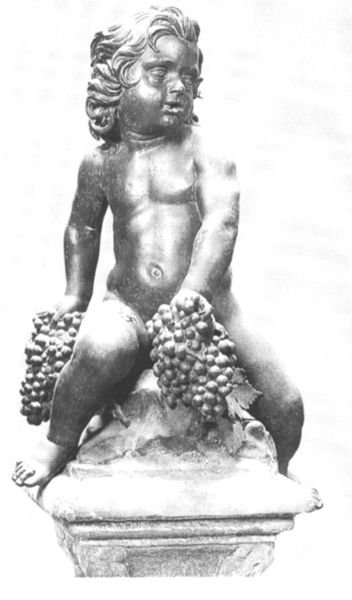
Titel: Bacchus-Brunnen
Künstler: Ferdinando Tacca
Standort: Prato (EU - I - Toskana)
Schlagwörter: akt, fuß, nackt, sitzen, brust, frisur, haar, mund, säule, arme, gesicht, sockel, stein, haare, sitzend, kind, locken, schulter, engel, putte, putto, skulptur, statue, trauben, beine, klein, füsse, wein, nabel, bauch, bronze, podest, junge, bauchnabel, foto, knabe, beeren, kapitell, kleinkind, weintrauben, bacchus, reben, pausbacken, bachus, brunnenfigur, föhnfrisur, gunge, +sockel, efrisur, tjunge, pasubacken